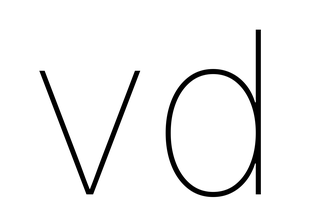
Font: Inter_Thin